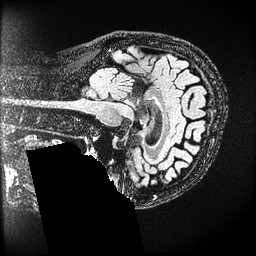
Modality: FLAIR
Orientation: sagittal
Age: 59
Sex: female
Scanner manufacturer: ge
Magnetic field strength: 3 T
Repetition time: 4.802 s
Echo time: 0.117 s